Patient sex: M
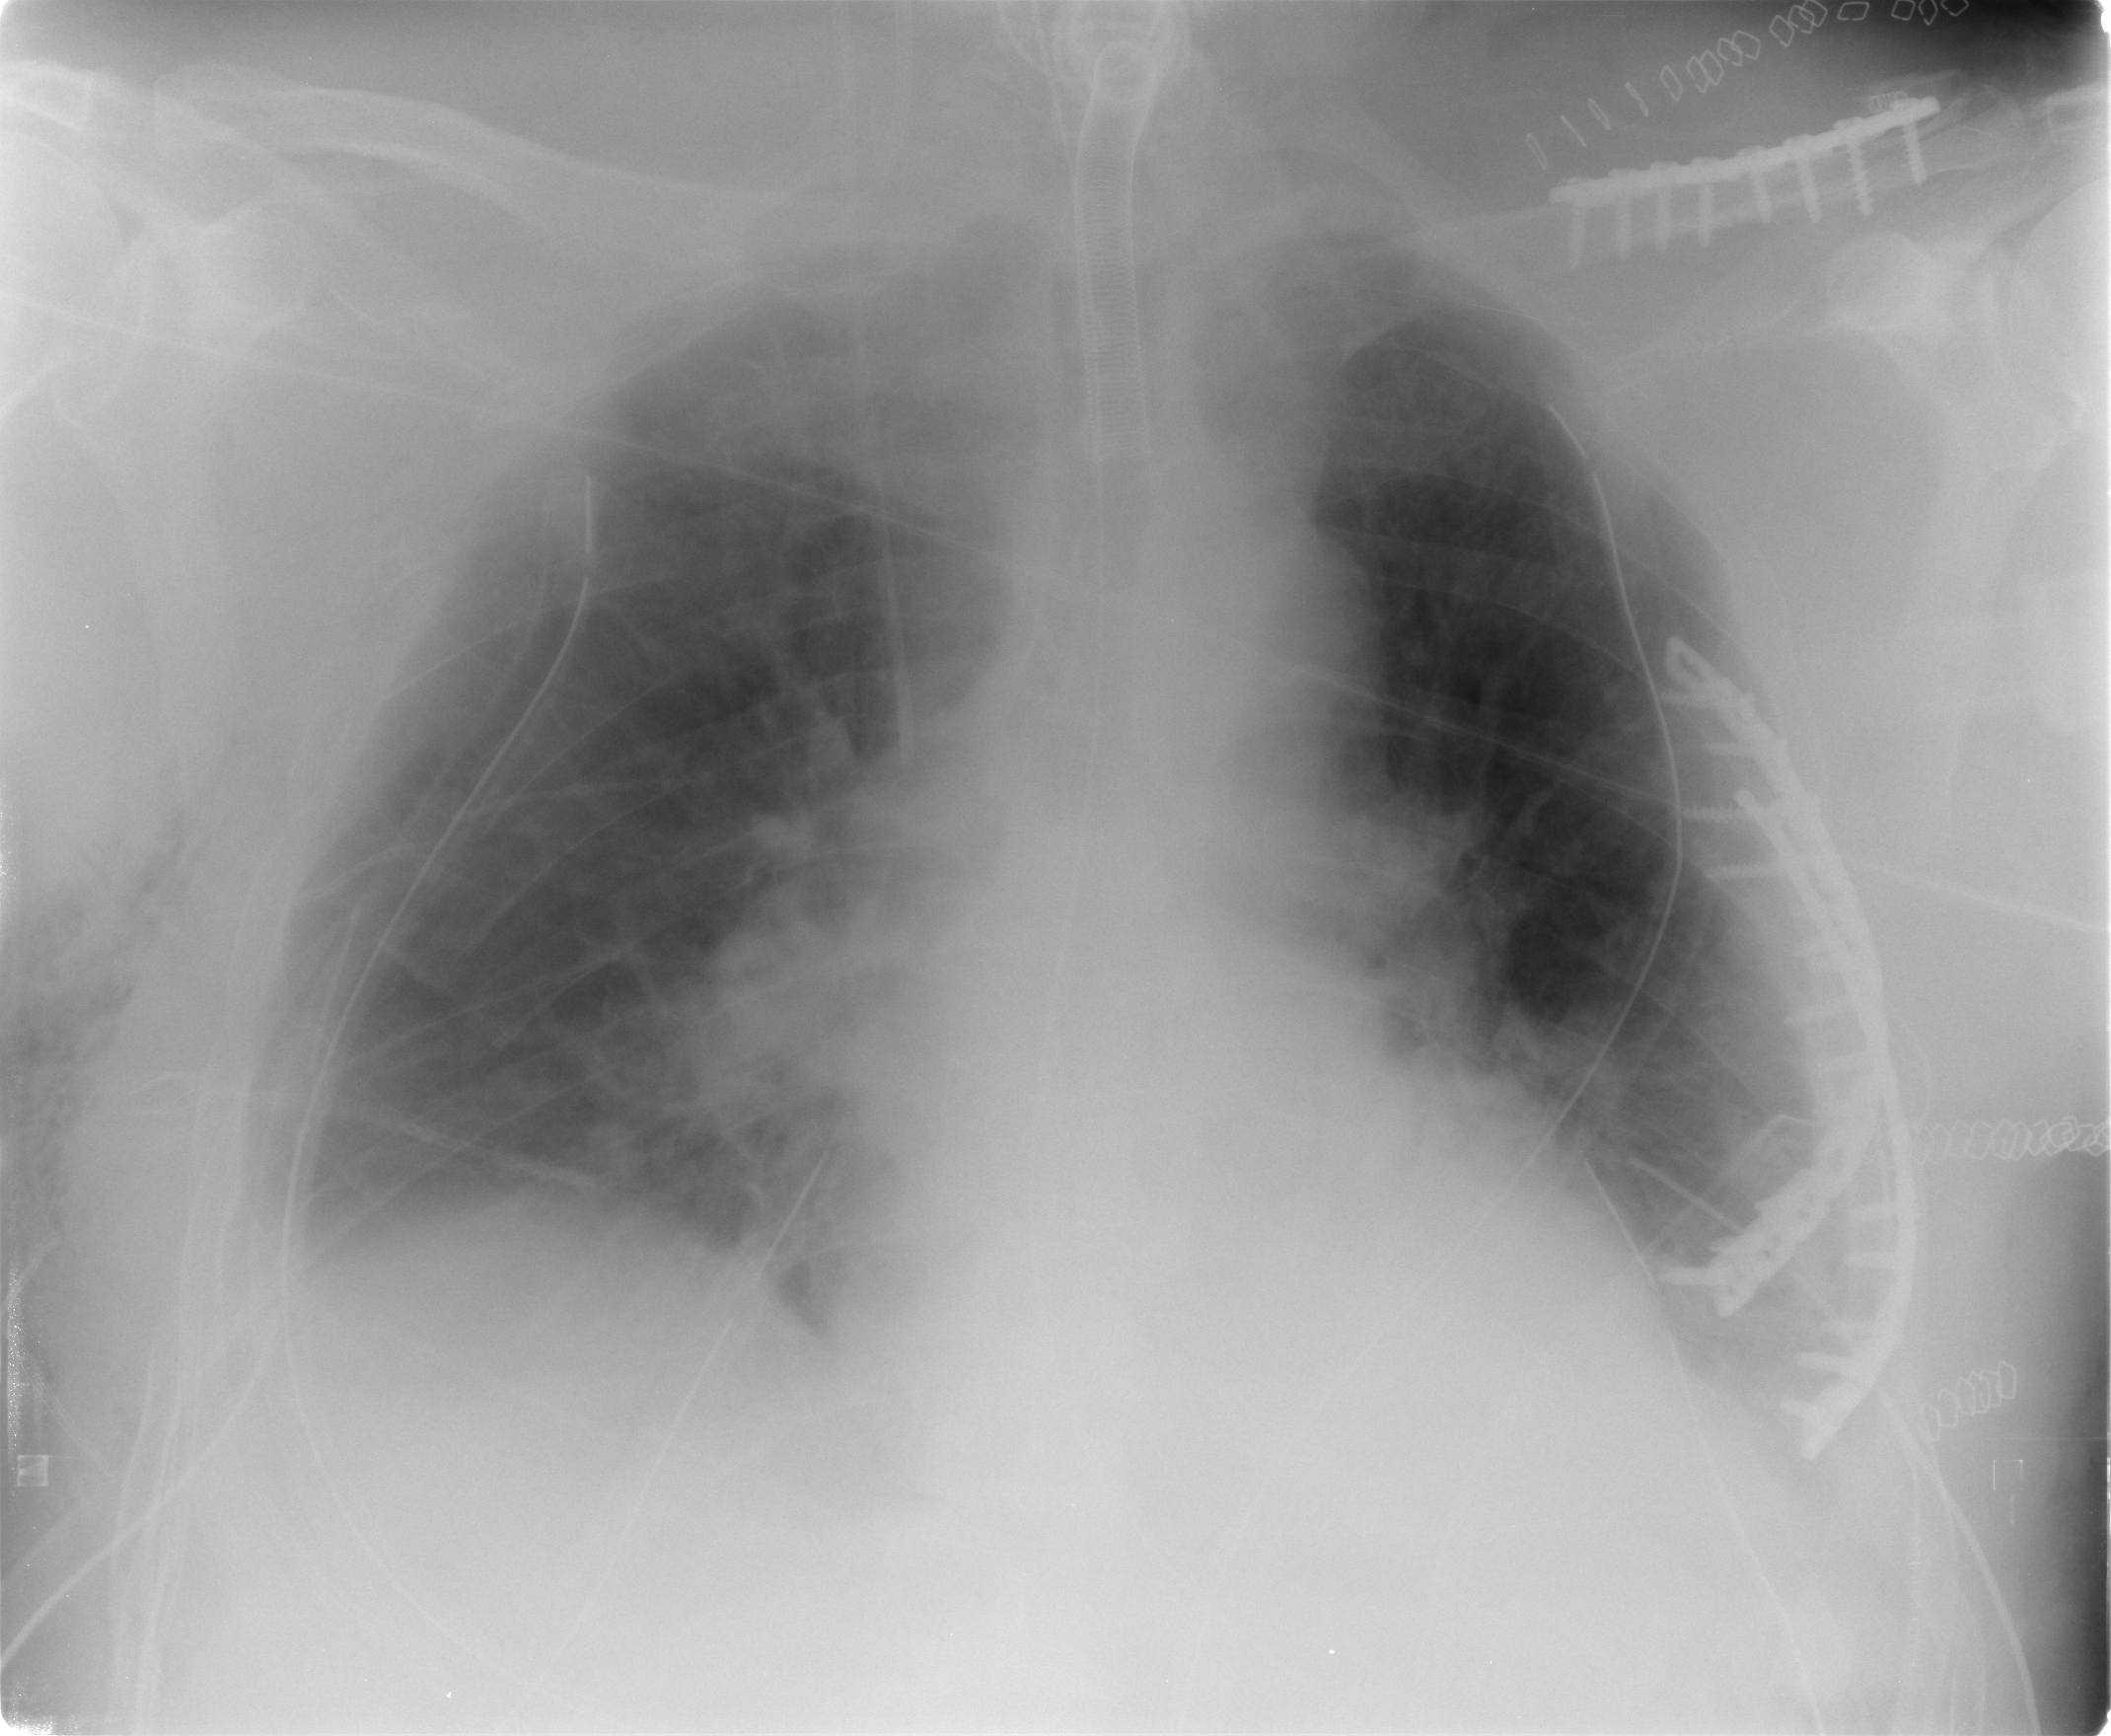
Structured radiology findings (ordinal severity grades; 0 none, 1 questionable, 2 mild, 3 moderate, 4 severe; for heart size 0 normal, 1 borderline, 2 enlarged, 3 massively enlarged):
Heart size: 0
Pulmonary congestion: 2
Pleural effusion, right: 2
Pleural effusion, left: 2
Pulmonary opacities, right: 0
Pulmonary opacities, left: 0
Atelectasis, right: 2
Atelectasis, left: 2